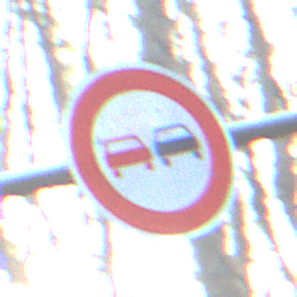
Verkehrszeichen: Ueberholverbot
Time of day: SunriseSunset
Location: Outdoor (Nature)
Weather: Clear
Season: Winter
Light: Natural